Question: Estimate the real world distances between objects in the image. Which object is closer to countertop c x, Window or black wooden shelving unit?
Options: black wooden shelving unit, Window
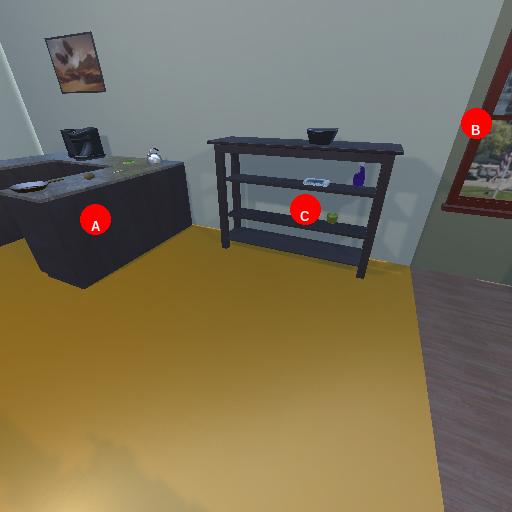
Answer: black wooden shelving unit